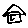
Label: house